Field crop: maize
Growth stage: 1
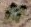
Species: chenopodium